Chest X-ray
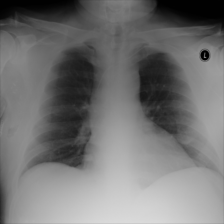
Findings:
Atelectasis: negative
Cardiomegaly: negative
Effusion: negative
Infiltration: negative
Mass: negative
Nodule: negative
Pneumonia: negative
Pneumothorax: negative
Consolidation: negative
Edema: negative
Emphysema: negative
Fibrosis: negative
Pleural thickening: negative
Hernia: negative